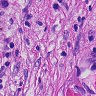
Metastatic tissue present: no